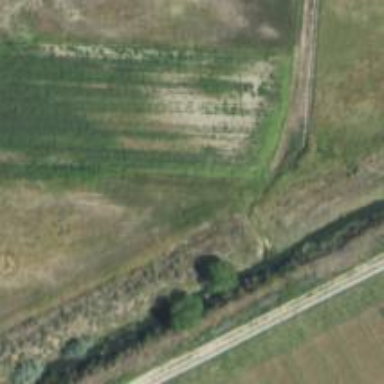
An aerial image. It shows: Track with grade 5 tracktype.